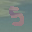
Label: 5